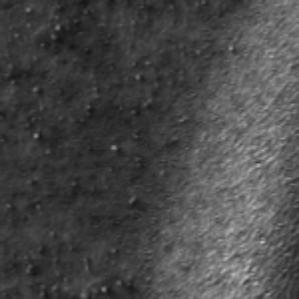
Label: frost